Question: I have an excel grid of droppables and a orphan container of draggables. The orphan container takes up 1/3 of the screen and is on top of the droppable excel grid in a fixed position so you can move around the droppable grid. I drag these items from the orphan container to a droppable bucket behind it. If I barely drag an item in the orphan container it sometimes goes behind it to the droppable containers and gets inserted. Is there a way not to do that, and just stay in the orphan container if it wasnt moved outside of it.
The image below shows the orphan container called unscheduled games. If I barely drag the B1 vs B2, it gets dropped in a smaller container behind it instead of staying in the orphan container. So it looks like it just disappears.

I noticed that both my droppables "drop" event are being hit. The orphan container gets hit, and then the second one gets hit, and the second one accepts it.
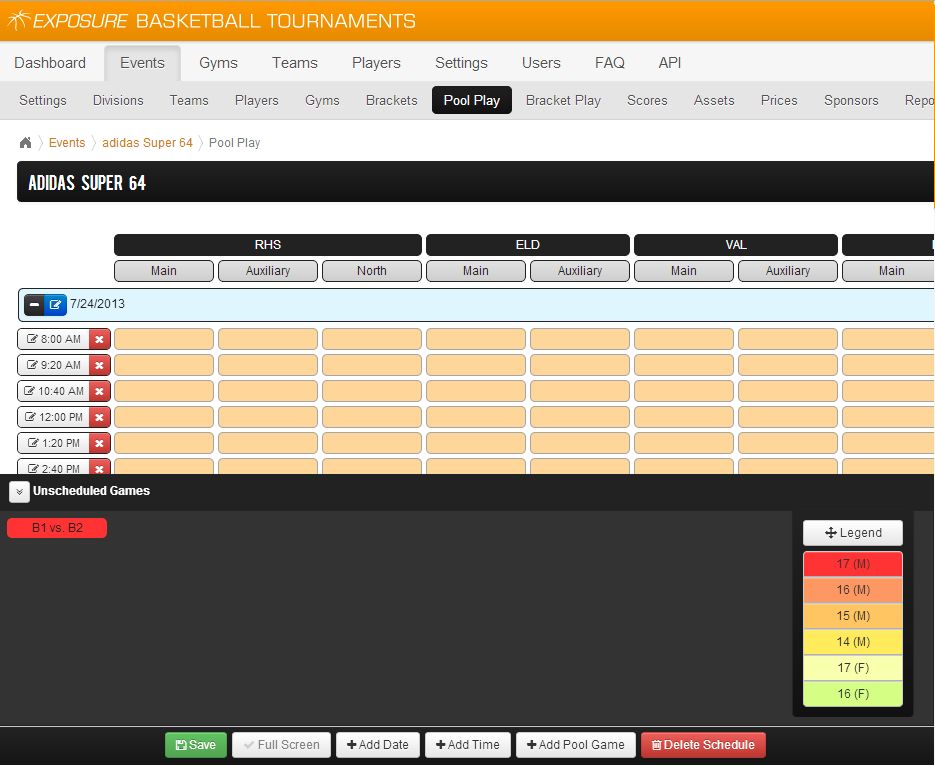
Answer: I fixed this by adding a class to the draggable item and removing it in the over/out events of the orphan container.
'''
over: function( event, ui ) {
$(ui.draggable).addClass('orphan-droppable');
},
out: function (event, ui) {
$(ui.draggable).removeClass('orphan-droppable');
}
'''
and testing if the element has it in the grid droppable, if the class was found on the element I ignore it.
'''
drop: function (event, ui) {
if (!$(ui.draggable).hasClass('orphan-droppable')) {
// Work on element
}
'''